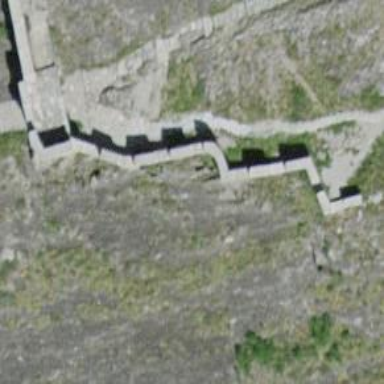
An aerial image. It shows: City wall serving as barrier.